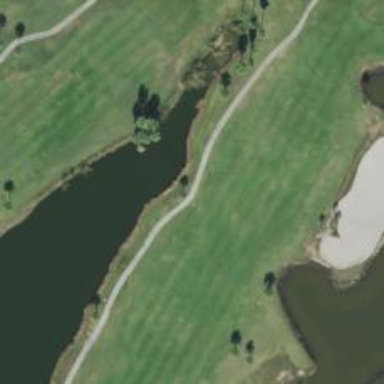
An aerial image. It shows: Path used for both walking and golf.